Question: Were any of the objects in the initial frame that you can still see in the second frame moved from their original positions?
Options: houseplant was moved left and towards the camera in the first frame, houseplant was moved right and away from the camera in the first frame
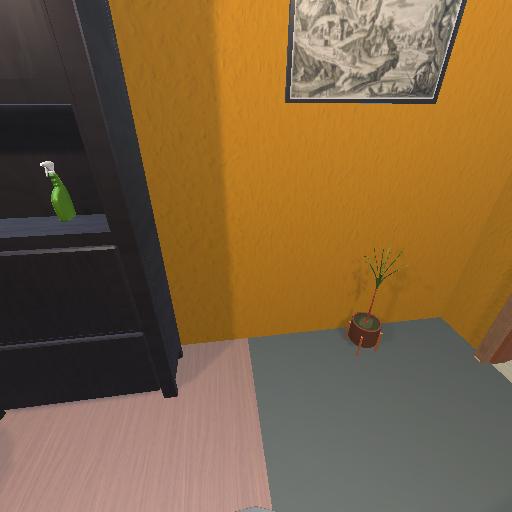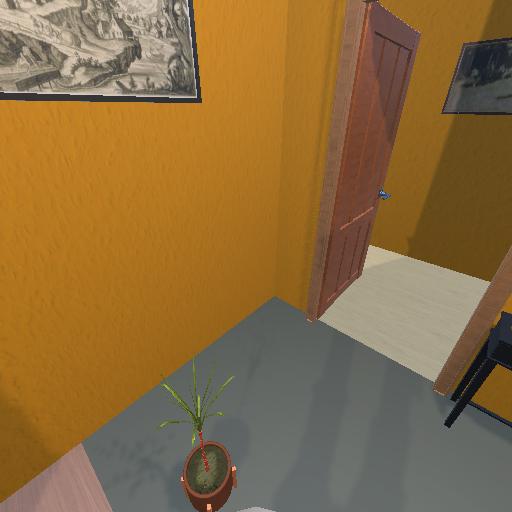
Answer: houseplant was moved left and towards the camera in the first frame